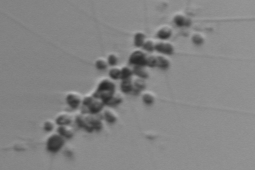
Label: Chaetoceros_didymus_TAG_external_flagellate